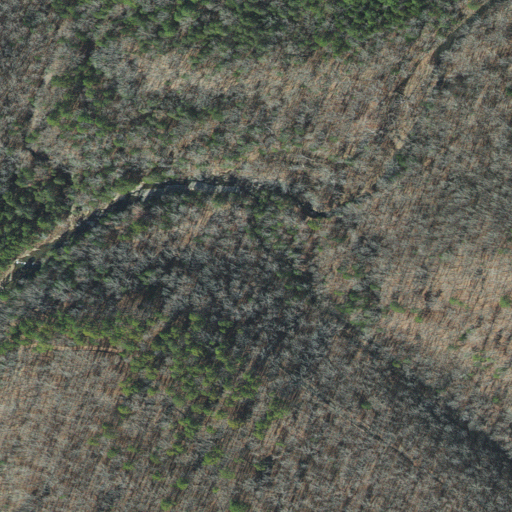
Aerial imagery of valley in Arkansas named Neely Hollow containing deciduous forest, evergreen forest, and mixed forest